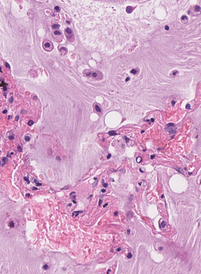
Tumor epithelial tissue: no
Tumor-associated stroma tissue: no
Normal tissue: yes